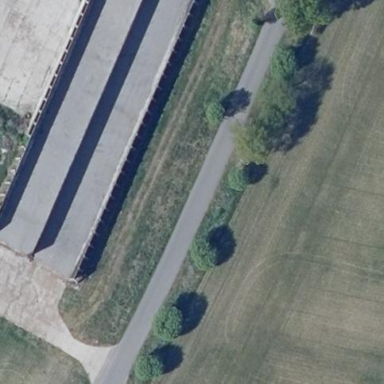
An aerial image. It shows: Bunker silo.